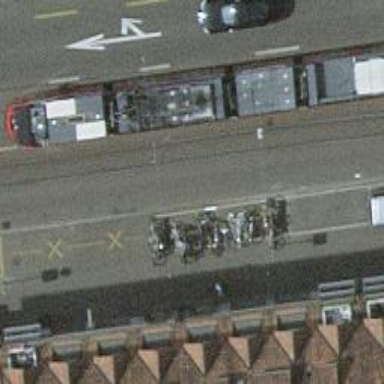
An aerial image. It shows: Bicycle parking area with bollards.